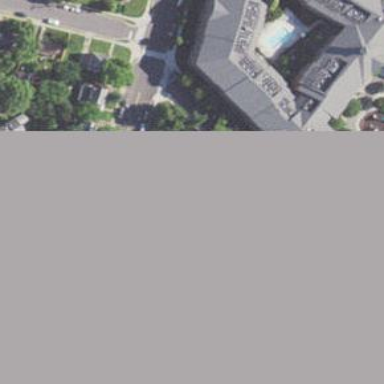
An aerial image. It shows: Image showing building with apartments.